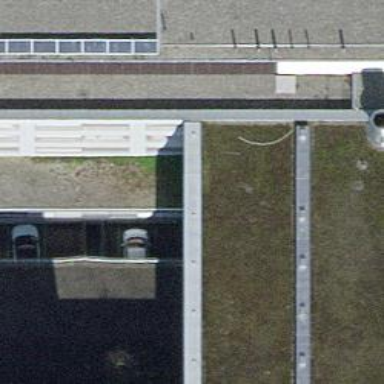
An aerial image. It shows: Bicycle parking area.